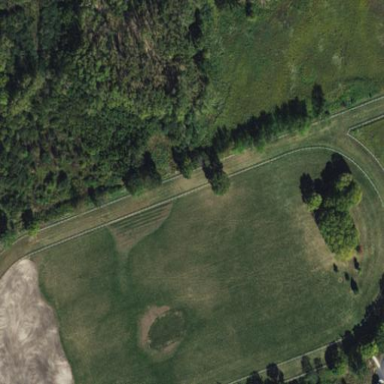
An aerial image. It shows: Equestrian pitch for leisure land use.